Question: So I have this method:

So why is IntelliJ warning me that return x is not allowed there, but it is ok just above? The id of class ProjectElement is also of type long.
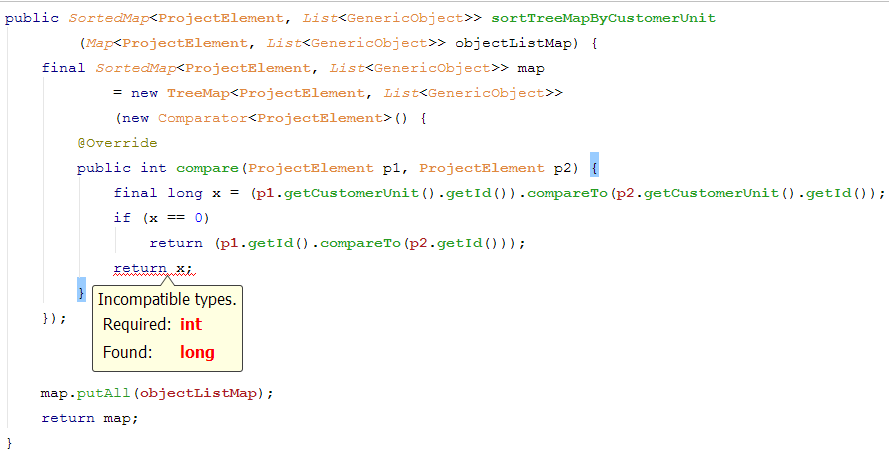
Answer: I assume by "it is ok just above" you refer to is:
'''
return (p1.getId().compareTo(p2.getId());
'''
That's not returning the ID (which is a 'Long') - it's returning the result of the 'compareTo' method, which is an 'int'. (See the <URL>
There's no implicit conversion from 'long' to 'int', which is why your statement of 'return x;' is invalid.
It seems to me that you need to do is change the declaration of 'x' to be 'int' instead of 'long' - you're only populating it from the result of a 'compareTo' call, after all:
'''
// Removed extraneous brackets as well...
int x = p1.getCustomerUnit().getId().compareTo(p2.getCustomerUnit().getId());
if (x == 0) {
return p1.getId().compareTo(p2.getId());
}
return x;
'''
It's important to distinguish between the type of the ID, and the type of the result of a comparison between IDs.